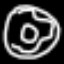
Label: donut